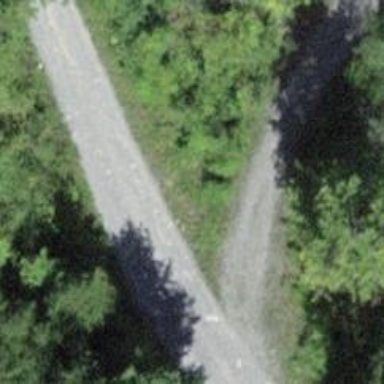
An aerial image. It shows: Track road with pebblestone surface.